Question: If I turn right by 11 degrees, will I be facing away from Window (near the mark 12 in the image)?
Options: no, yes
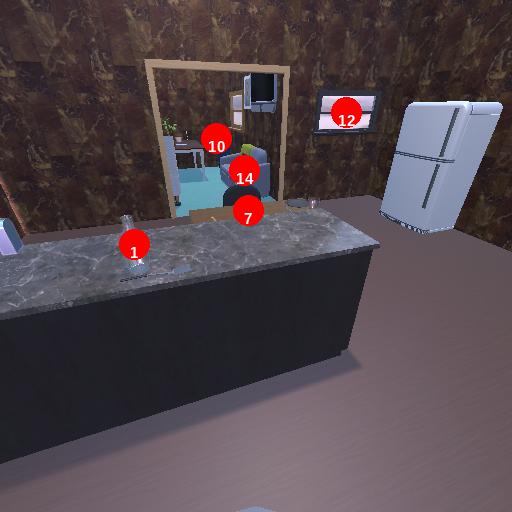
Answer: no